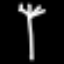
Label: fork